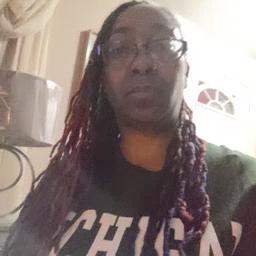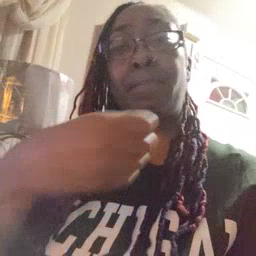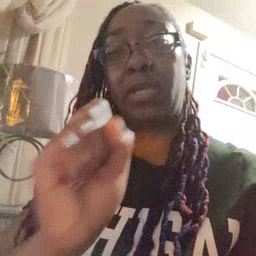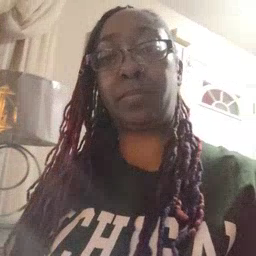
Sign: make